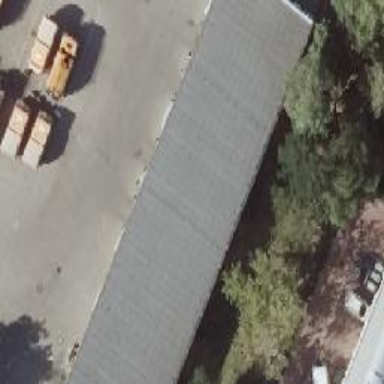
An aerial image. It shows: Garage building.